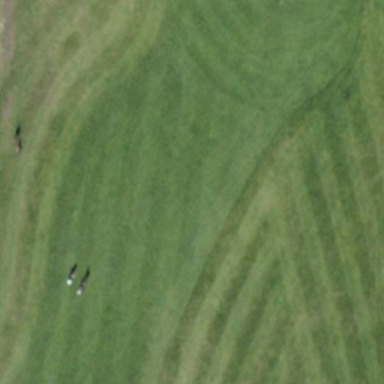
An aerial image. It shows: Grassy area designated as golf fairway.